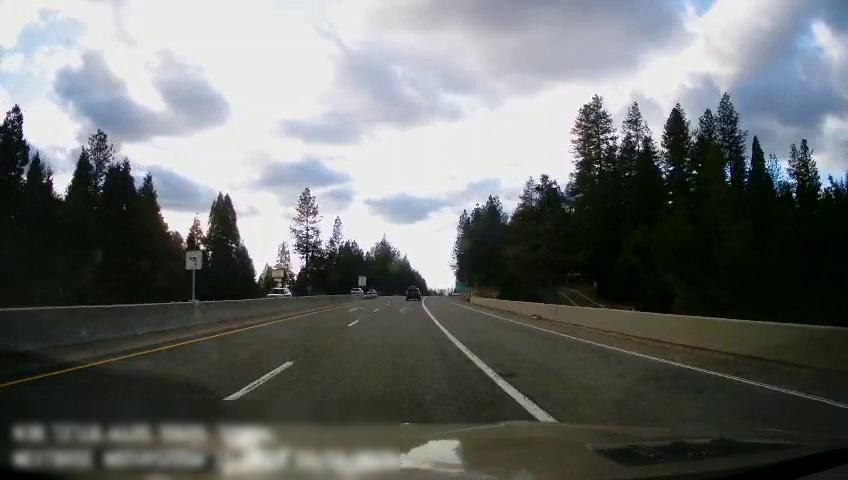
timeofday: Day
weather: Cloudy
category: Drivable Space
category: Vehicles | SUV
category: Vehicles | Car
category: Vehicles | Truck
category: Vehicles | Truck
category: Lanes | Alternate Lane
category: Lanes | Current Lane
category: Lanes | Alternate Lane
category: Lanes | Alternate Lane
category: Traffic | Signs